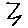
Label: zigzag